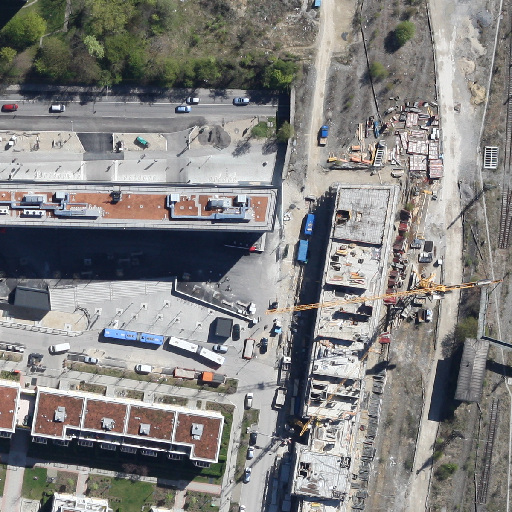
Referring expression: heavy-duty vehicle